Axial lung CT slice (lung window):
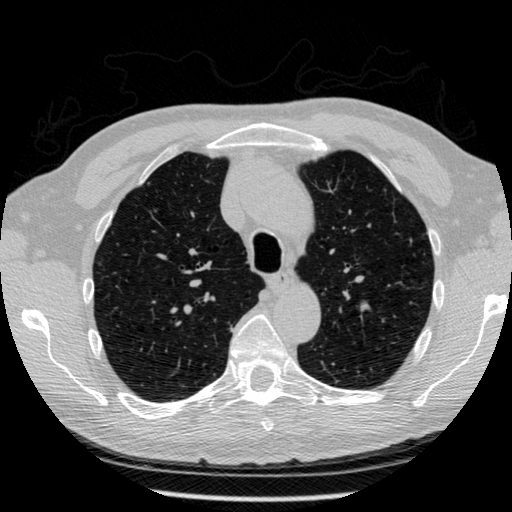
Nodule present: no